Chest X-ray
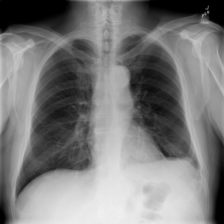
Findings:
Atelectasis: negative
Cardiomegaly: negative
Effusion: negative
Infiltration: negative
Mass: negative
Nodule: negative
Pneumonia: negative
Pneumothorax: negative
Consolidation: negative
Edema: negative
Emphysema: negative
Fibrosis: negative
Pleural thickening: negative
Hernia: negative